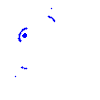
Particle: kaon